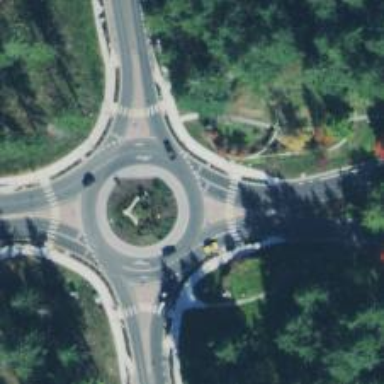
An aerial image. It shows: Tertiary road leading to roundabout junction.